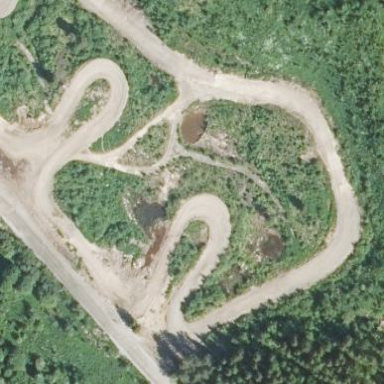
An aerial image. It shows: Motocross raceway.